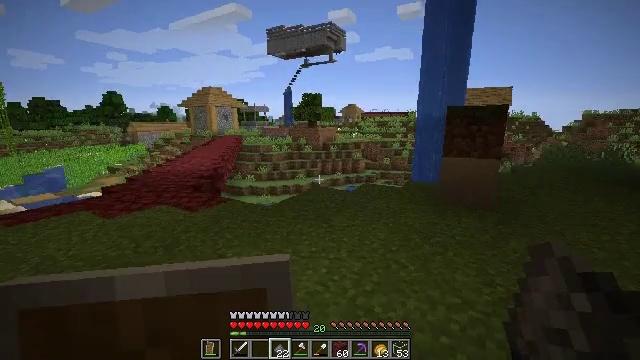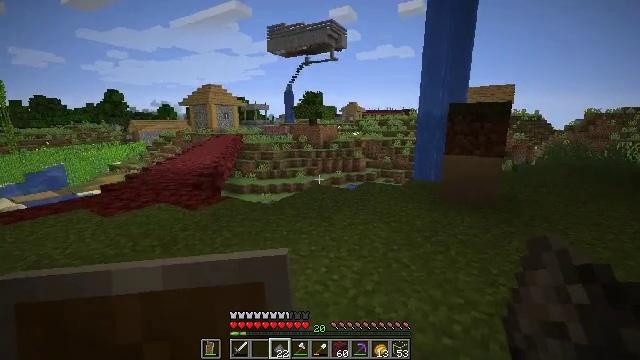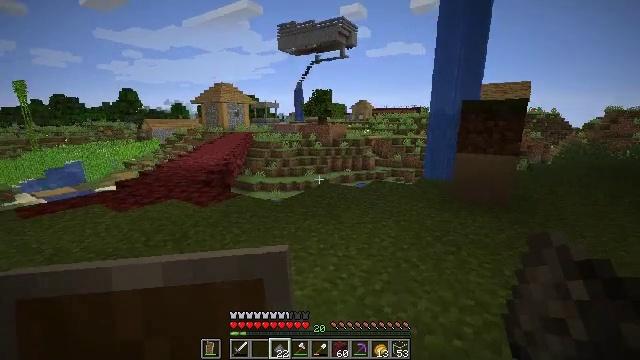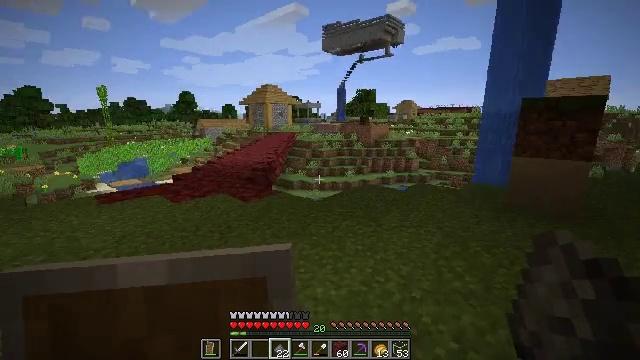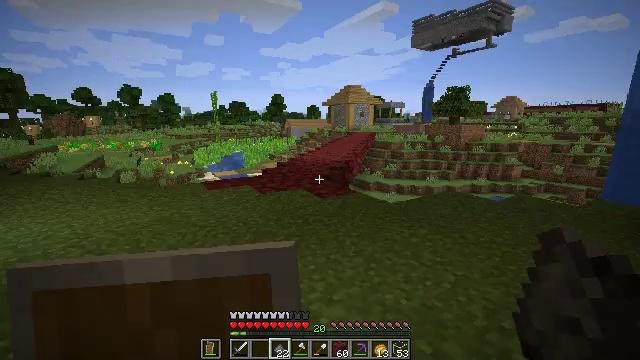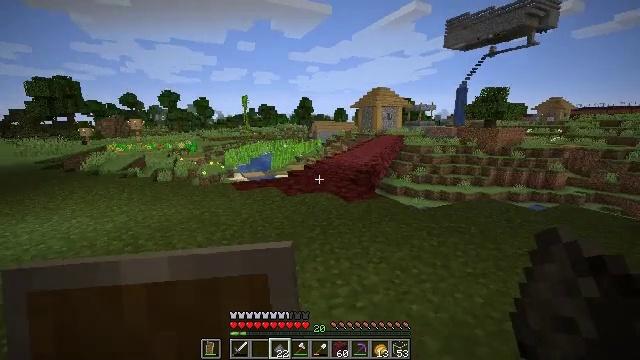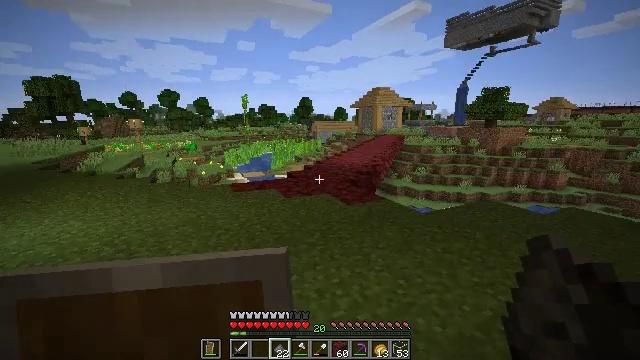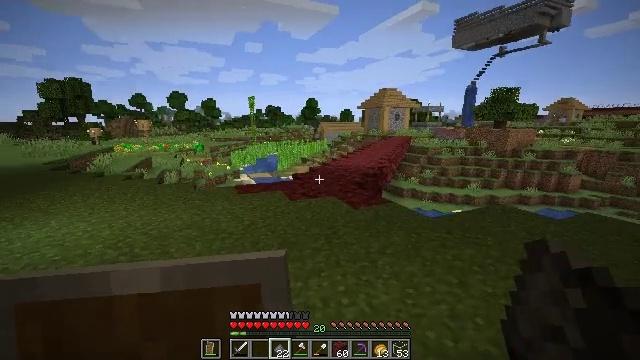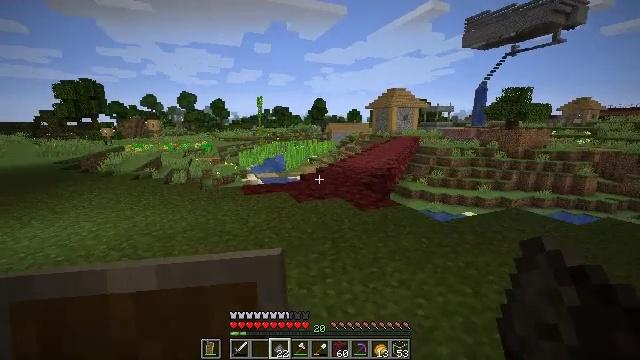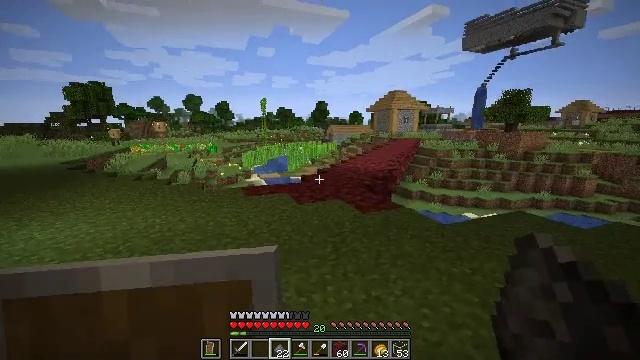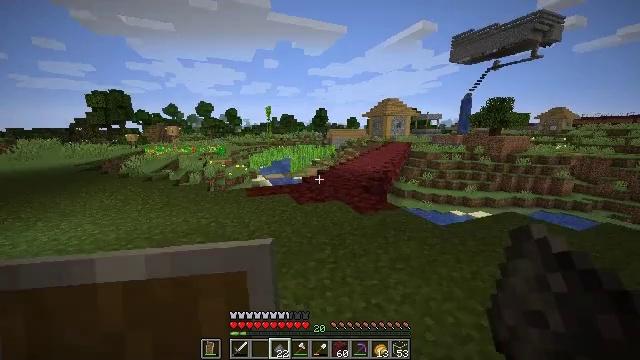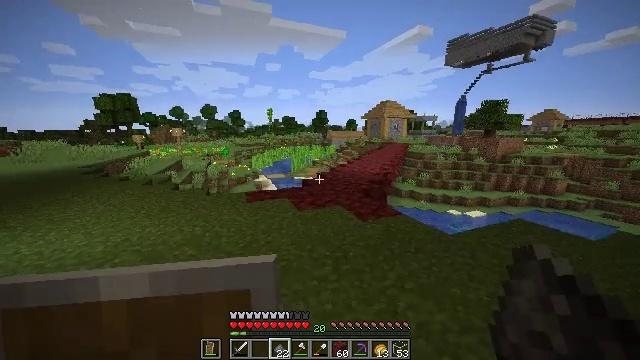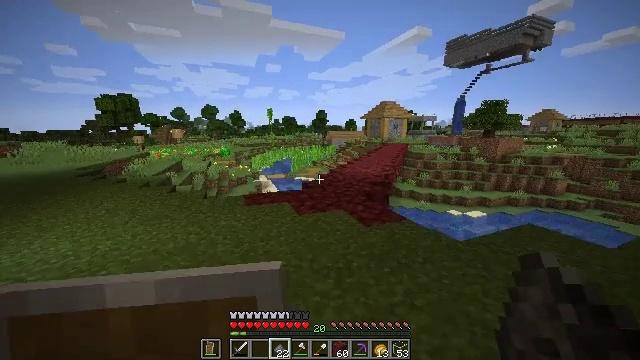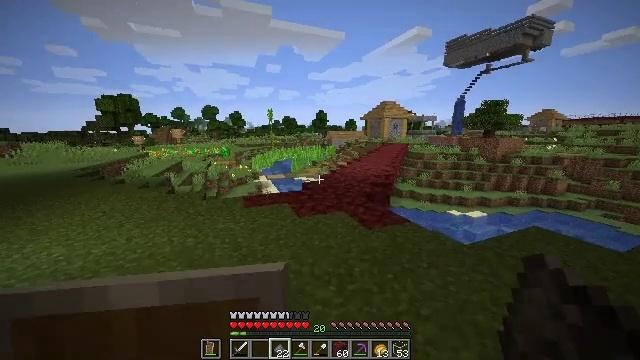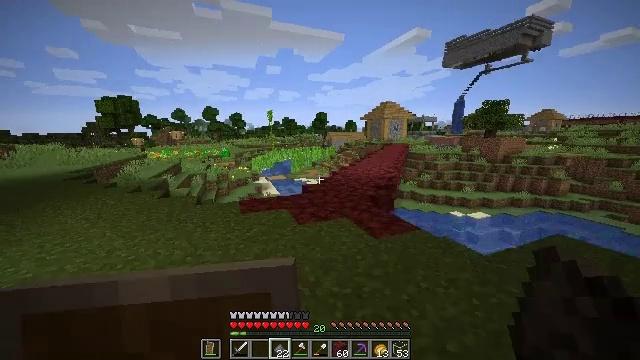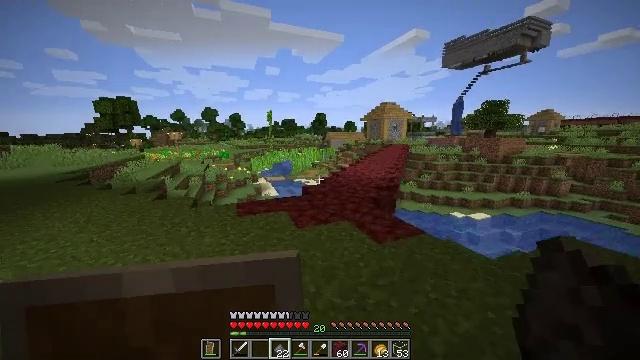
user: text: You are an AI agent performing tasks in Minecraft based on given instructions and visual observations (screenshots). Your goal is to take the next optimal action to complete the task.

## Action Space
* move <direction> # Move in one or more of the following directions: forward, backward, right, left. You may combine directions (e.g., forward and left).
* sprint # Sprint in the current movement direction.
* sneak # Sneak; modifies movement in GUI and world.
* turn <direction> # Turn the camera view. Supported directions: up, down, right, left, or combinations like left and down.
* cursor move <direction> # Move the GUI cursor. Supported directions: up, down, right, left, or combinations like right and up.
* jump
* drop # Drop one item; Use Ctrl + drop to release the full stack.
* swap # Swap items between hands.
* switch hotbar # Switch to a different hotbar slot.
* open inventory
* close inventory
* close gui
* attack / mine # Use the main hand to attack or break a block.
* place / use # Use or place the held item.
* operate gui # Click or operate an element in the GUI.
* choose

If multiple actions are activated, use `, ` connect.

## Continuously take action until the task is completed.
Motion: motion action
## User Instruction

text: Gather sand from the desert.
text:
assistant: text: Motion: no_op
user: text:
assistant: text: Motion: turn left
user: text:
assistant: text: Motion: turn left
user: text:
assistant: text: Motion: turn left
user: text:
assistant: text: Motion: move forward, turn left
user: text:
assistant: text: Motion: move forward
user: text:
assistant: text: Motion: turn left
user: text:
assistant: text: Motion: move forward, turn left
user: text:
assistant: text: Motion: move forward
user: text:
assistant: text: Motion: move forward
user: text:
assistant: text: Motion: move forward
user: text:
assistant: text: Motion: move forward
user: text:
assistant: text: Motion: move forward
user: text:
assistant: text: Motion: move forward
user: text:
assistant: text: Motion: move forward
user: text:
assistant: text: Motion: move forward, turn right
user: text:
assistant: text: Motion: move forward, turn right
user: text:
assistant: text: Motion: move forward, turn right
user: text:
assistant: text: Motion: move forward, turn right
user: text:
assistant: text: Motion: move forward, turn right
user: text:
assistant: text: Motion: move forward
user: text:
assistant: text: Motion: move forward
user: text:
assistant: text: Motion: move forward, turn right
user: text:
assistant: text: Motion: move forward
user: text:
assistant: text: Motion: move forward
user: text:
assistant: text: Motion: move forward
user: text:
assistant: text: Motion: move forward
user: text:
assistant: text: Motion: move forward
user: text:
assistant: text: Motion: move forward
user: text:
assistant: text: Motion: move forward, turn right